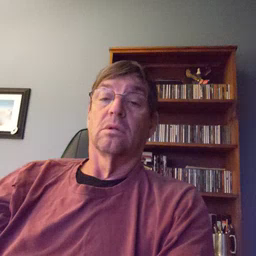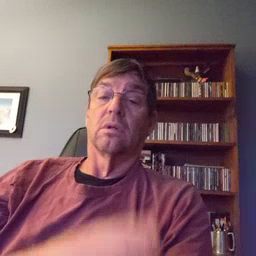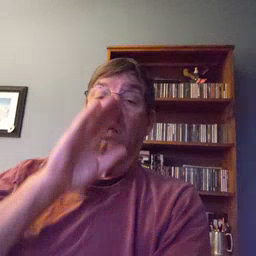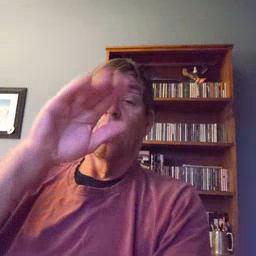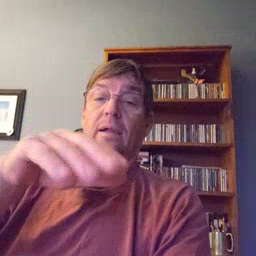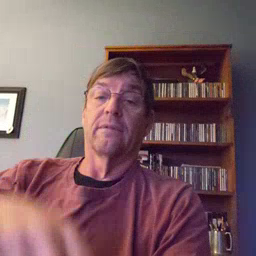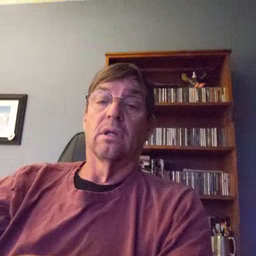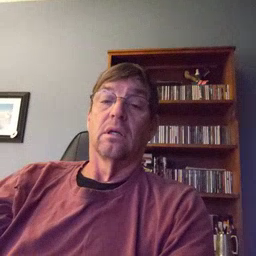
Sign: elephant